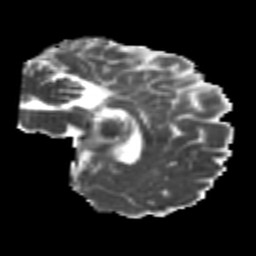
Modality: MD
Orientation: sagittal
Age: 24
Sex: female
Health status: healthy
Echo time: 0.074 s